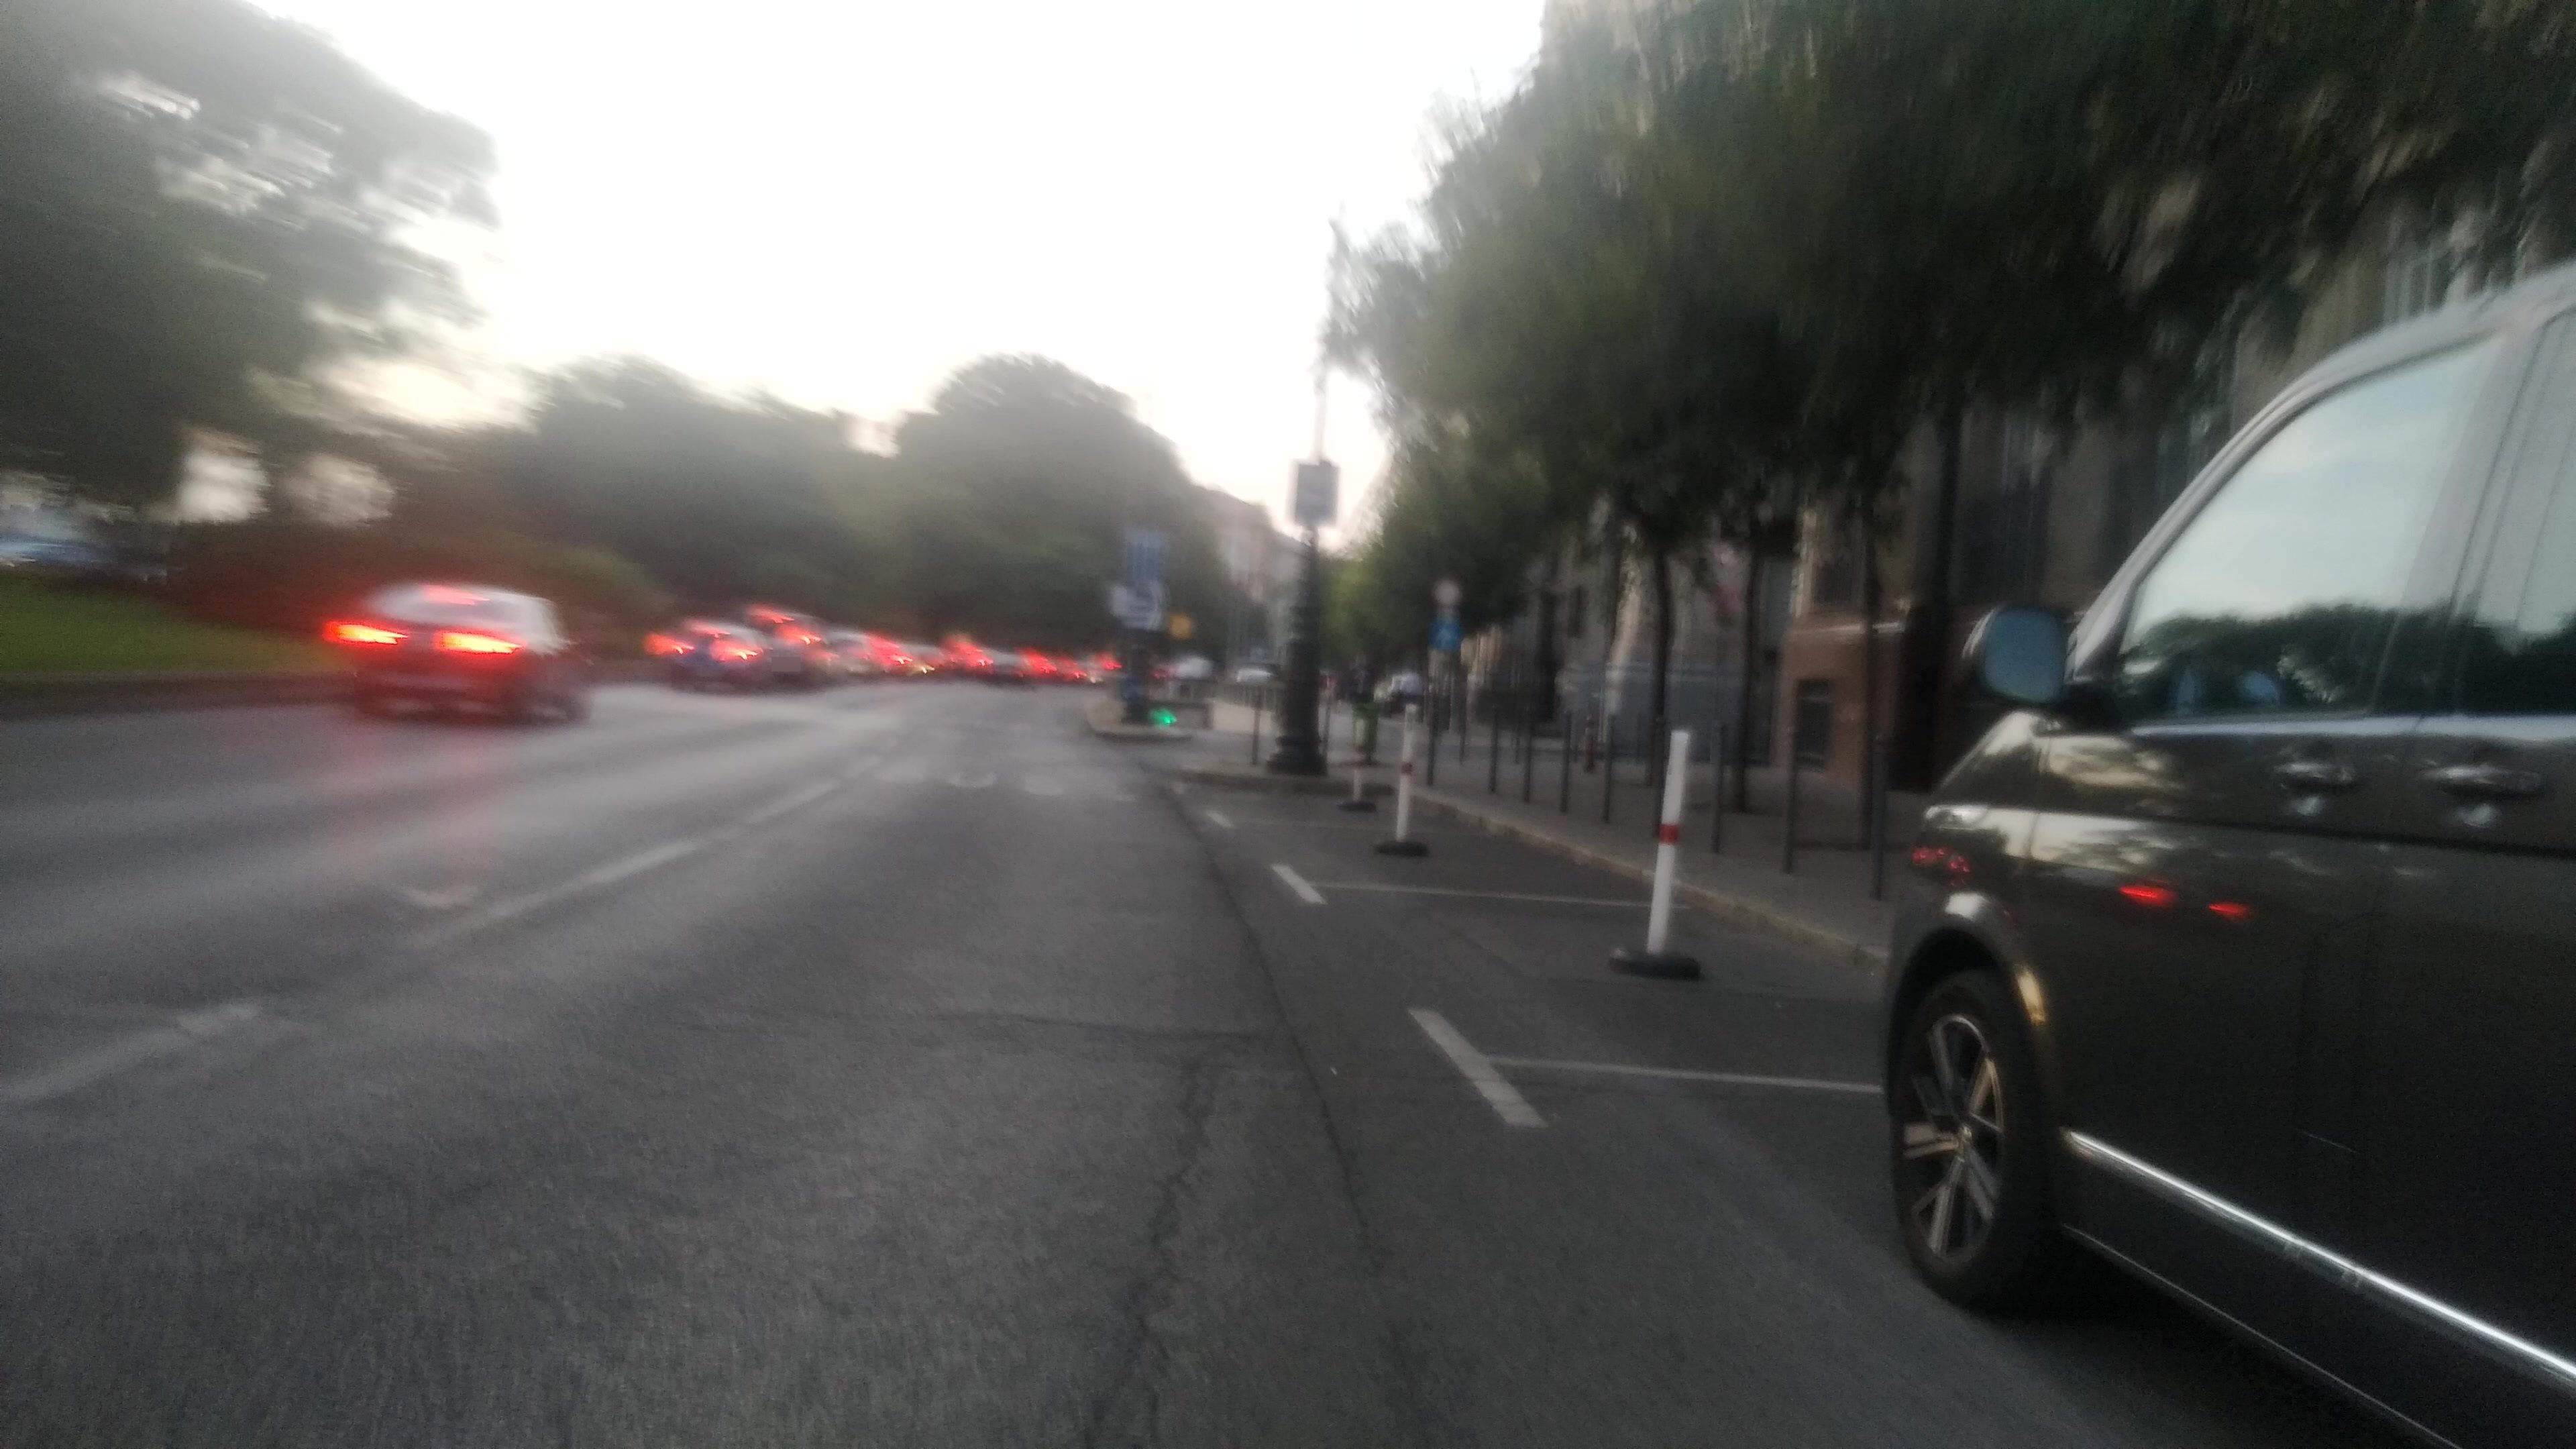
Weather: clear
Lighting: day
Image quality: slightly poor
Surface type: driving surface
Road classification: tertiary
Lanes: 2
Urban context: urban centre
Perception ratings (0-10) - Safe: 5.9, Lively: 7.32, Beautiful: 9.32, Boring: 0.89, Depressing: 0.72, Wealthy: 7.29